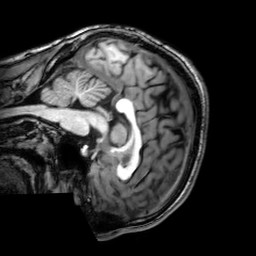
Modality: T1w
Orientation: sagittal
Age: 25
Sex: male
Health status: healthy
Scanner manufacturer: philips
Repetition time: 0.008239 s
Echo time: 0.00378 s